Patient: sex F, age 76
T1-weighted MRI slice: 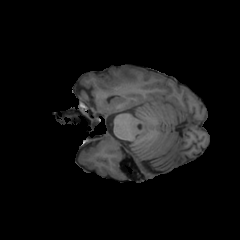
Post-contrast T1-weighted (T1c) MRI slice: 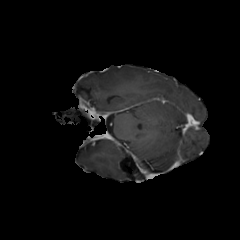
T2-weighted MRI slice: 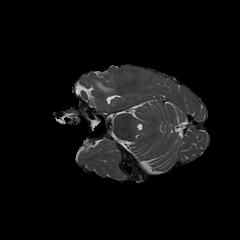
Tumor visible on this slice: yes
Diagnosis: Glioblastoma, IDH-wildtype
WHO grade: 4